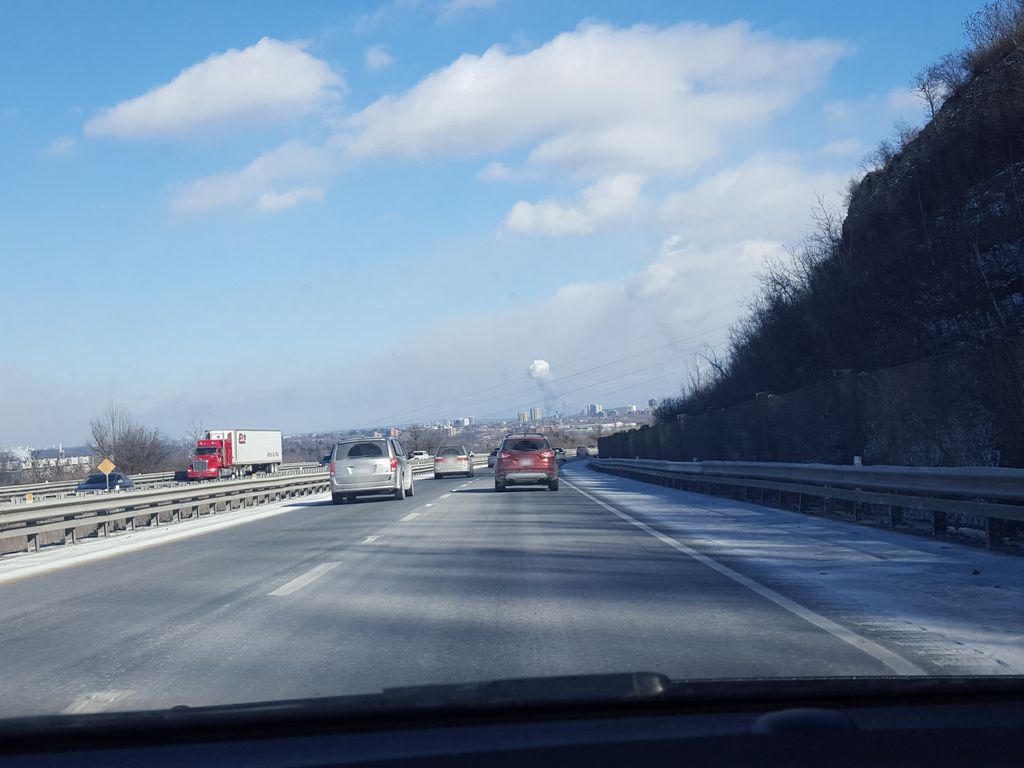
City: hamilton